Question: I'm creating a graph in C# which plots an X value (distance) against Y (time).
The graph has two lines: A line to compare to (we can call IdealDistance) and a line generated from an external input (RealDistance).
I was wanting to compare the RealDistance X value to the IdealDistance X value at the time it is added but can't work out how to return the IdealDistance X value at known times (or IdealDistance Y values).
The IdealDistance line is formed by a number of datapoints spaced out every second, the desired check is done every 100ms so can't simply use the IdealDistance set of datapoints unfortunately.
-
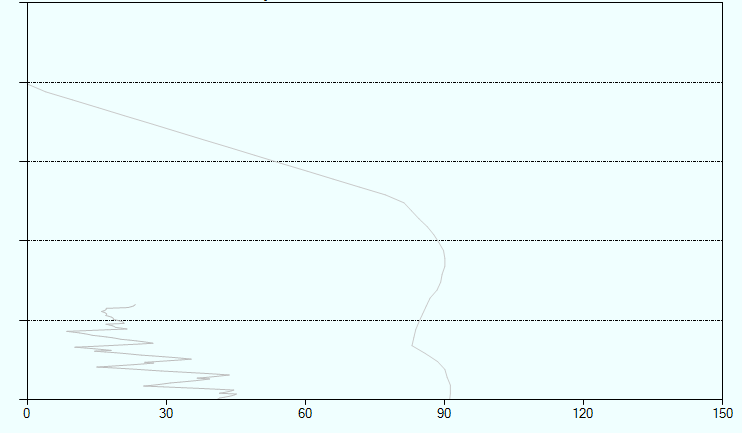
Answer: If you take two data points (a and b) you can use the equation of a line to get Y for any X point (or X for any Y point) between them:
'''
public static int GetX(int y, Point a, Point b)
{
var m = CalculateSlope(a, b);
// Horizontal line (x-values are always the same)
if (m == 0.0)
return a.X;
var c = a.Y - a.X * m;
return Convert.ToInt32((y - c) / m);
}
public static int GetY(int x, Point a, Point b)
{
var m = CalculateSlope(a, b);
// Vertical line (y-values are always the same)
if (double.IsPositiveInfinity(m))
return a.Y;
var c = a.Y - a.X * m;
return Convert.ToInt32(m * x + c);
}
public static double CalculateSlope(Point a, Point b)
{
if (b.Y == a.Y)
return double.PositiveInfinity;
if (b.X == a.X)
return 0.0;
return (Convert.ToDouble(b.Y) - Convert.ToDouble(a.Y)) / (Convert.ToDouble(b.X) - Convert.ToDouble(a.X));
}
'''